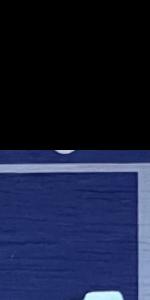
Label: Empty